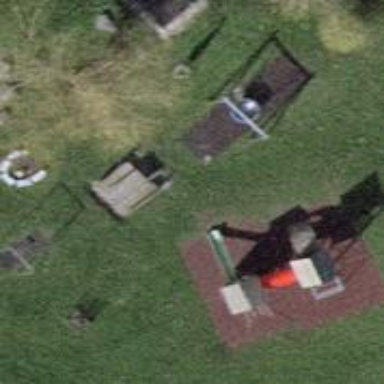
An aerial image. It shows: Playground featuring slide.